Interaction volume radius: 5 \u00c5
Interaction volume height: 15 \u00c5
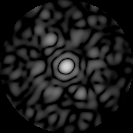
Disorder parameter: 0.7938